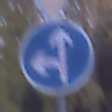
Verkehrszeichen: VorgeschriebeneFahrtrichtungGeradeausOderLinks
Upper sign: VorfahrtGewaehren
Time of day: Night
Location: Outdoor (Suburban)
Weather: PartlyCloudy
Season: NotSpecified
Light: Artificial